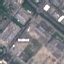
Label: Industrial